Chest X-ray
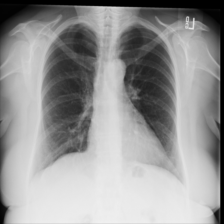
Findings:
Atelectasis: negative
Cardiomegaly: negative
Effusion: negative
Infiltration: negative
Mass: negative
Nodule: negative
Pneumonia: negative
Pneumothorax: negative
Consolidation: negative
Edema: negative
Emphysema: negative
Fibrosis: negative
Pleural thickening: negative
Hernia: negative